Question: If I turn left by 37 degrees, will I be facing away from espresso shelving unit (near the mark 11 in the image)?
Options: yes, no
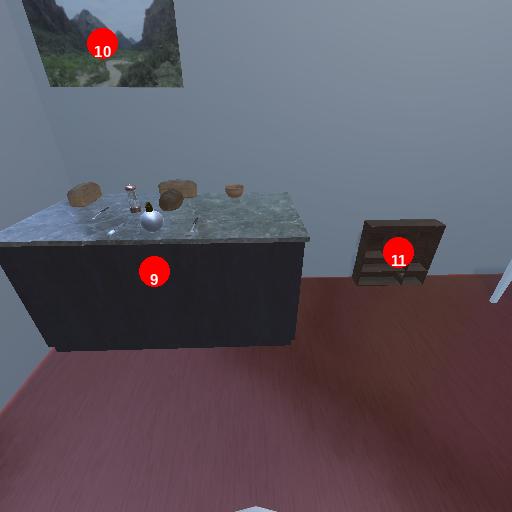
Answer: yes